Question: I'm trying to post some text to an edit box that is on 3rd level on the windows tree.
The following code works ok for notepad () but not in another program ().
'''
procedure TEcr01.Button1Click(Sender: TObject);
var Var01, Var02, Var03, vrr01, vrr02: HWND;
MyTxt : string;
begin
Var01 := FindWindow('#32770', nil);
Var02 := FindWindowEx(Var01, 0, '#32770', nil);
Var03 := FindWindowEx(Var01, Var02, 'Edit', nil);
vrr01 := FindWindow('notepad', nil);
vrr02 := FindWindowEx(vrr01, 0, 'edit', nil);
MyTxt := 'This is some text.';
SendMessage(Var03, WM_SETTEXT, 0, integer(MyTxt));
SendMessage(vrr02, WM_SETTEXT, 0, integer(MyTxt));
end;
'''
The following image has in blue the I want to post to but nothing is showing there. What am I doing wrong here?

Thanks.
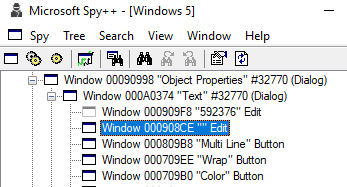
Answer: With your current code you can't be sure if you've got the window handle you want at any of the stages.
"#32770" is standard dialog class, there can be many window of this class at any given time in a user session. You're passing nil for 'lpWindowName' parameter in your <URL> call, documentation states:
>
Type: The window name (the window's title). If this parameter is , all window names match.
So there is a probability that you have an entirely different window's handle at Var01 which have the same class but different window title.
Or none at all. That's why you have to check if the function failed or not after every API call. Refer to the function's documentation for how.
'''
Var01 := FindWindow('#32770', 'Object Properties');
Win32Check(Var01 <> 0);
'''
The above call specifies both class name and the window title which as much as guarantees that the function will return the window handle that you want.
'''
Var02 := FindWindowEx(Var01, 0, '#32770', nil);
Win32Check(Var02 <> 0);
'''
The call for Var02 looks alright. But Var03's parent is Var02, so you've got the third call wrong again.
'''
Var03 := FindWindowEx(Var02, 0, 'Edit', nil);
Win32Check(Var03 <> 0);
'''
This will retrieve the first Edit, the hidden one. You must call FindWindowEx again to retrieve the child you want, specify the previous window as the 'ChildAfter' parameter.
'''
Var03 := FindWindowEx(Var02, Var03, 'Edit', nil);
Win32Check(Var03 <> 0);
'''
Also note that 'SendMessage''s fourth parameter is not an integer, always refer to documentation.
All in all:
'''
Var01 := FindWindow('#32770', 'Object Properties');
Win32Check(Var01 <> 0);
Var02 := FindWindowEx(Var01, 0, '#32770', nil);
Win32Check(Var02 <> 0);
Var03 := FindWindowEx(Var02, 0, 'Edit', nil);
Win32Check(Var03 <> 0);
Var03 := FindWindowEx(Var02, Var03, 'Edit', nil);
Win32Check(Var03 <> 0);
MyTxt := 'This is some text.';
SendMessage(Var03, WM_SETTEXT, 0, LPARAM(MyTxt));
SendMessage(vrr02, WM_SETTEXT, 0, LPARAM(MyTxt));
'''